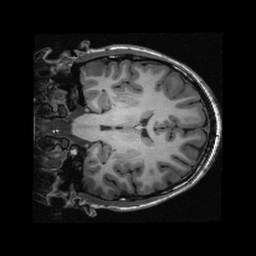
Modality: T1w
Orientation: coronal
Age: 25
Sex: female